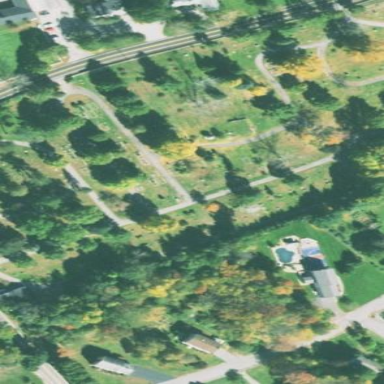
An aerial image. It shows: Cemetery that holds historical significance.